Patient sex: F
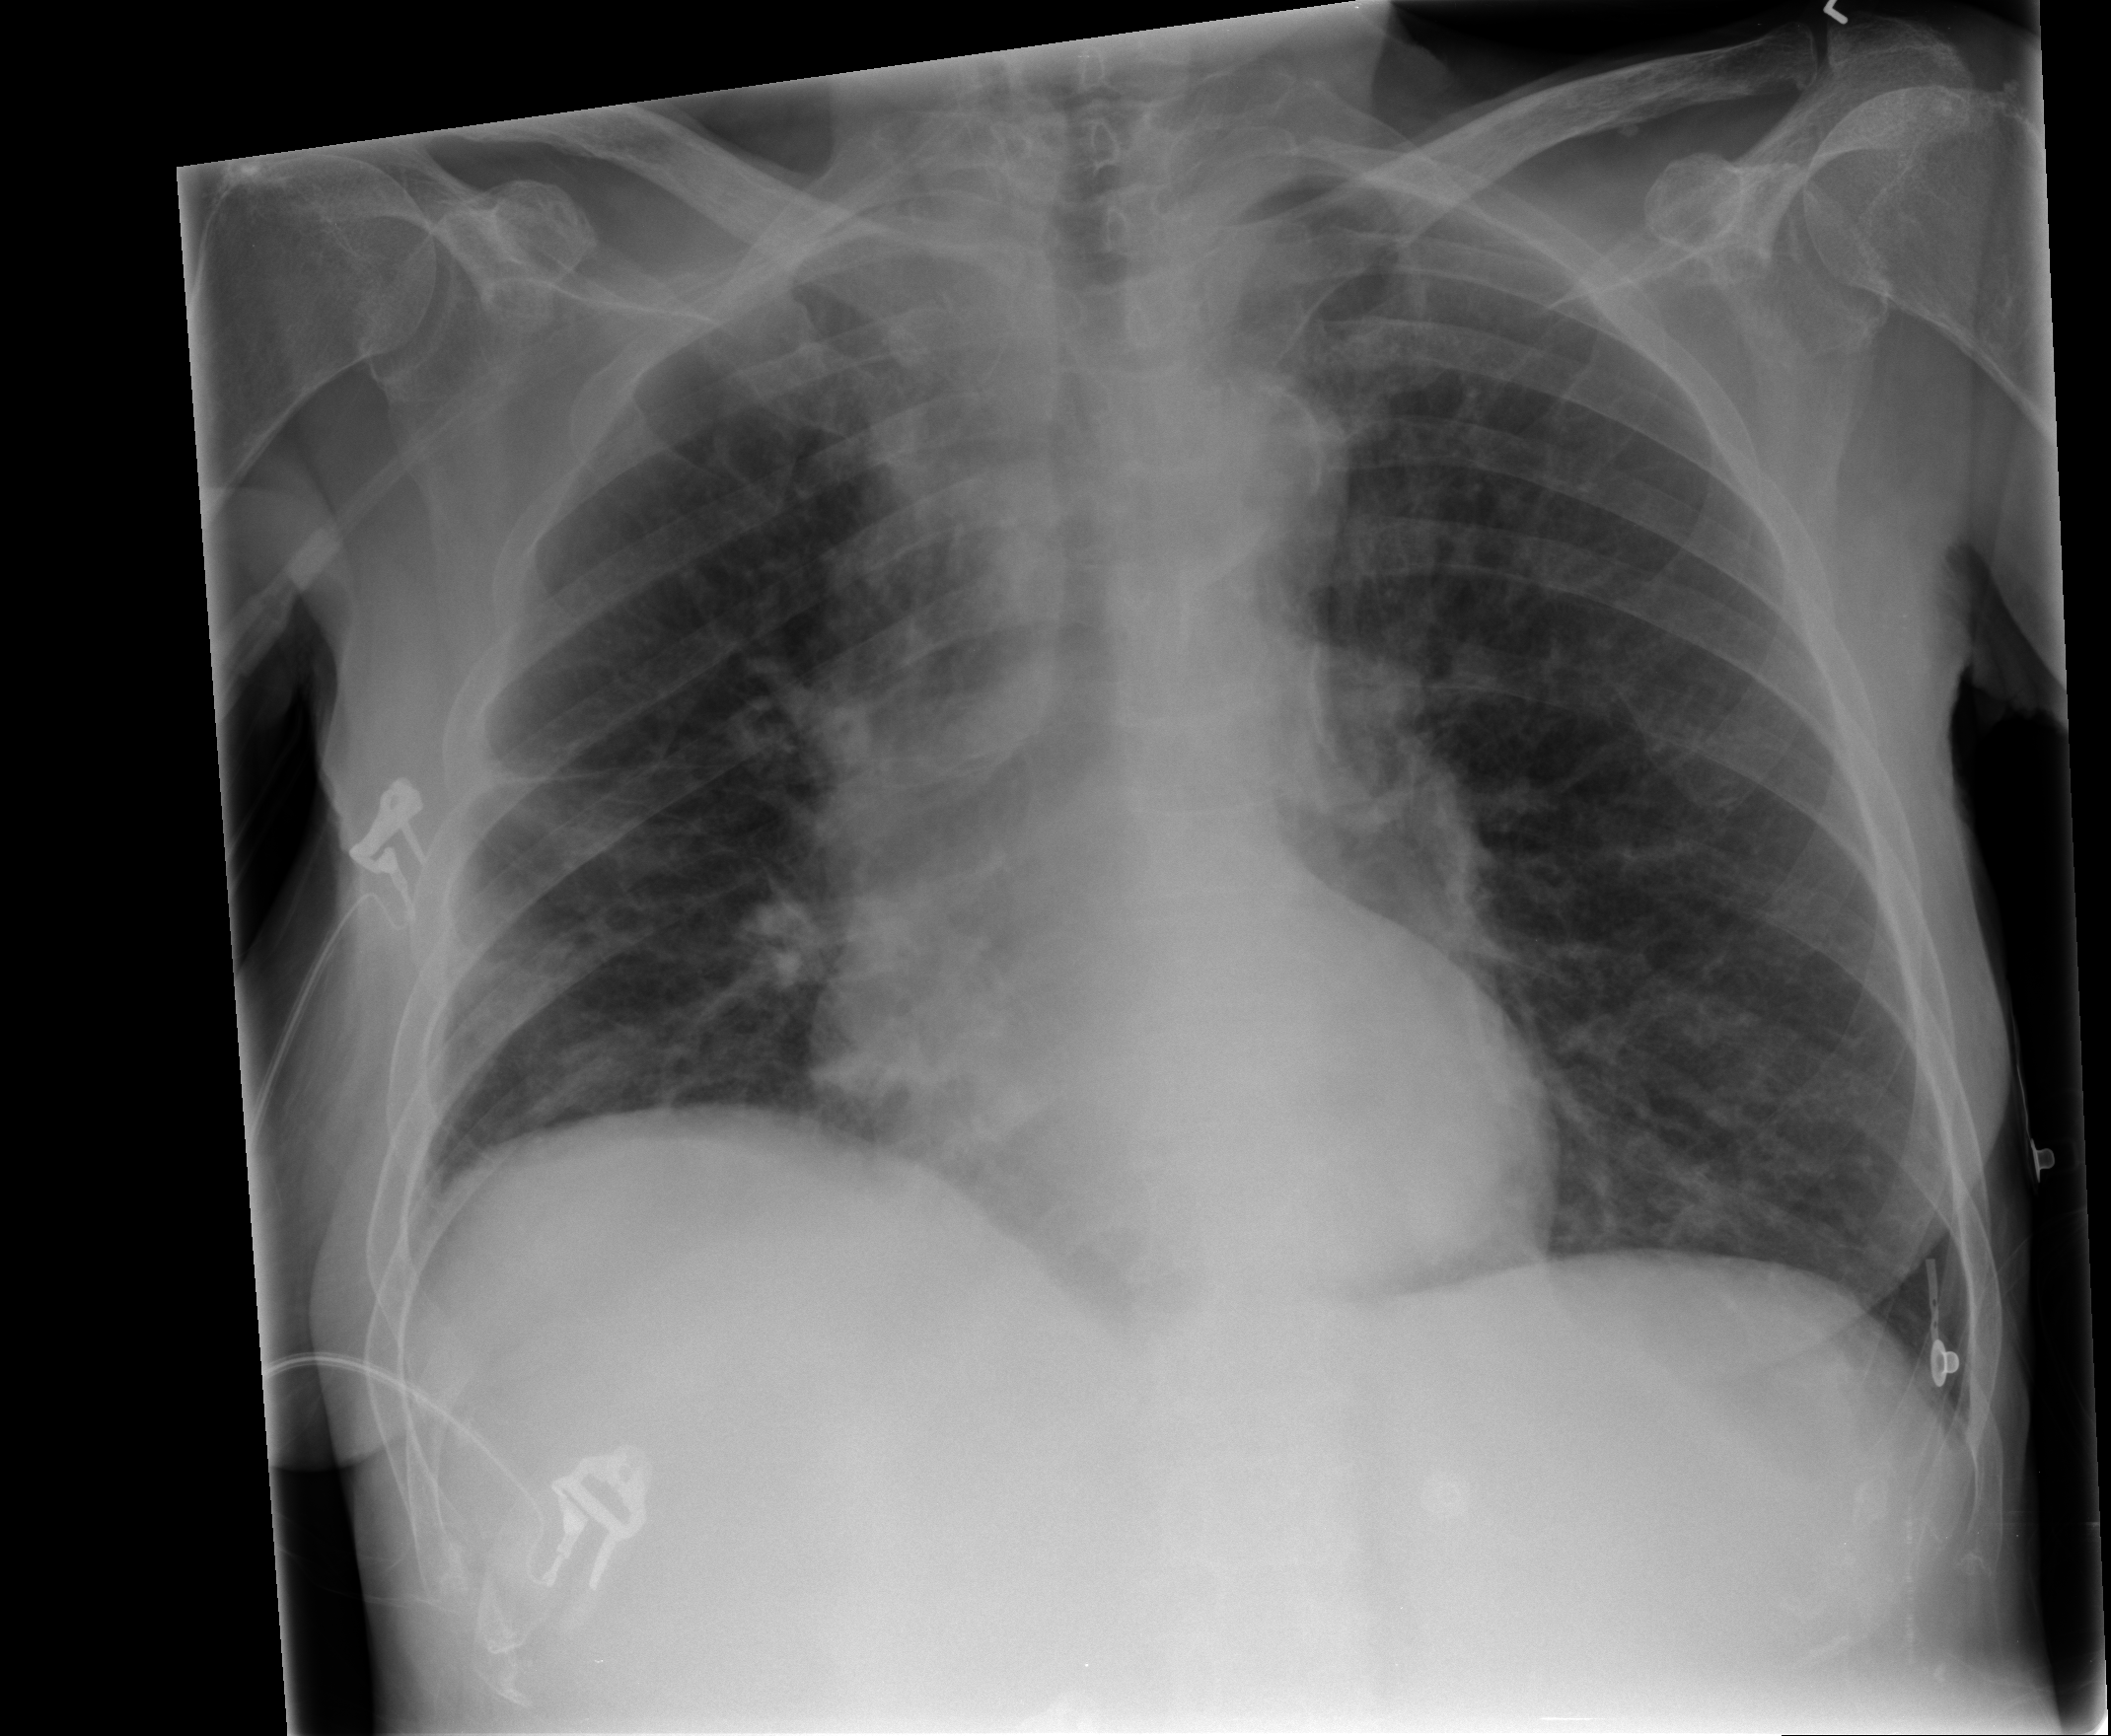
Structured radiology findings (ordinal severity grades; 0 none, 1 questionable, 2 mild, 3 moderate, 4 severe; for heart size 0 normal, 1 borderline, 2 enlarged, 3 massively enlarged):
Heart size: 0
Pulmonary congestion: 0
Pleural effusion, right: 0
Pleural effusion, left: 0
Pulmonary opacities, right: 0
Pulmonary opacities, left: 0
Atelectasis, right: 2
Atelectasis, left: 0